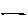
Label: line